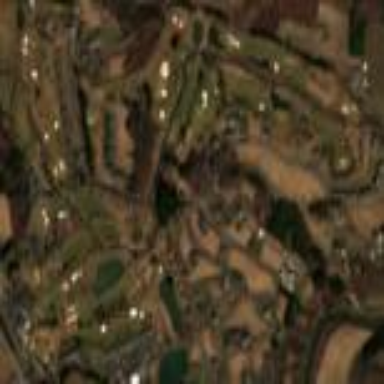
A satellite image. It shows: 18-hole golf course.